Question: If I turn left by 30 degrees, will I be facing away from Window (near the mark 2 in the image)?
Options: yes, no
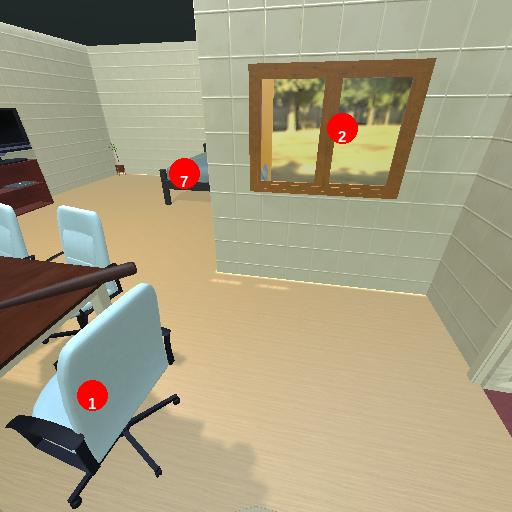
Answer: yes